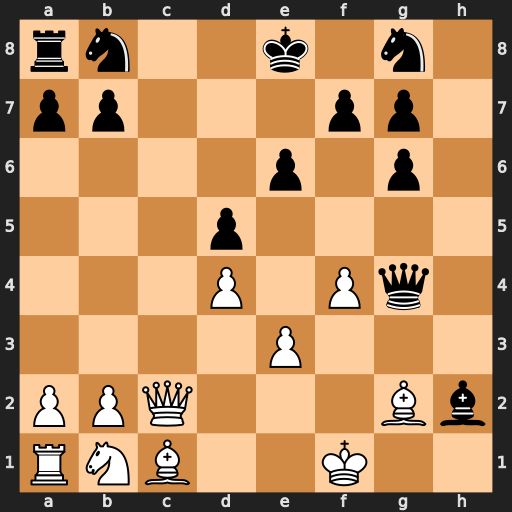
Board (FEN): rn2k1n1/pp3pp1/4p1p1/3p4/3P1Pq1/4P3/PPQ3Bb/RNB2K2
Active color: w
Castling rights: q
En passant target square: -
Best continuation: Qc8+ Ke7 Nc3